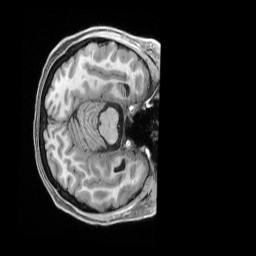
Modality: T1w
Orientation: axial
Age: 26
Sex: female
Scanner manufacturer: siemens
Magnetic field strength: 3 T
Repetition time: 2.5 s
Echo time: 0.00296 s